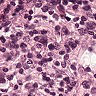
Metastatic tissue present: no